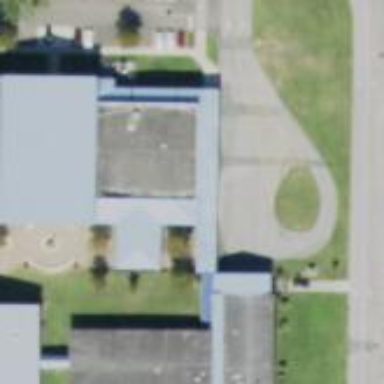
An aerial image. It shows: School building.